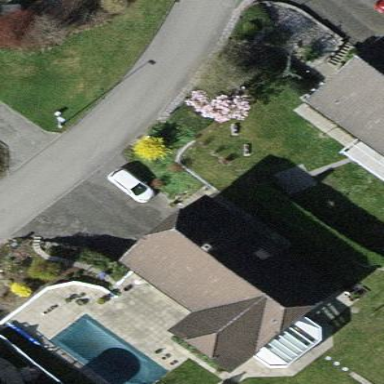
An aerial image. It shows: Detached building with hipped roof.